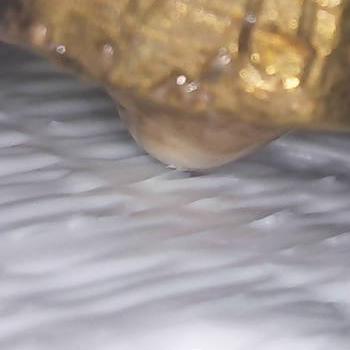
Flow rate: 141%